Brain MRI, t1w sequence, axial 2D slice.
Patient: age 29, sex M, weight 78 kg, height 1.78 m
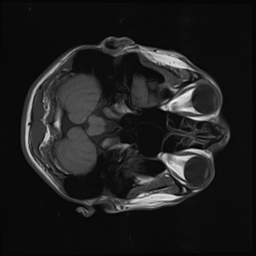